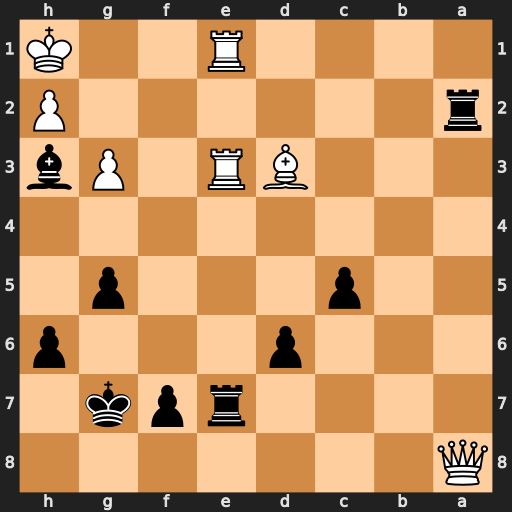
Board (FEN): Q7/4rpk1/3p3p/2p3p1/8/3BR1Pb/r6P/4R2K
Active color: b
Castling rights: -
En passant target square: -
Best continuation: Rxe3 Rxe3 Rxa8